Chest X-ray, AP view. Patient: 28 years old, sex M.
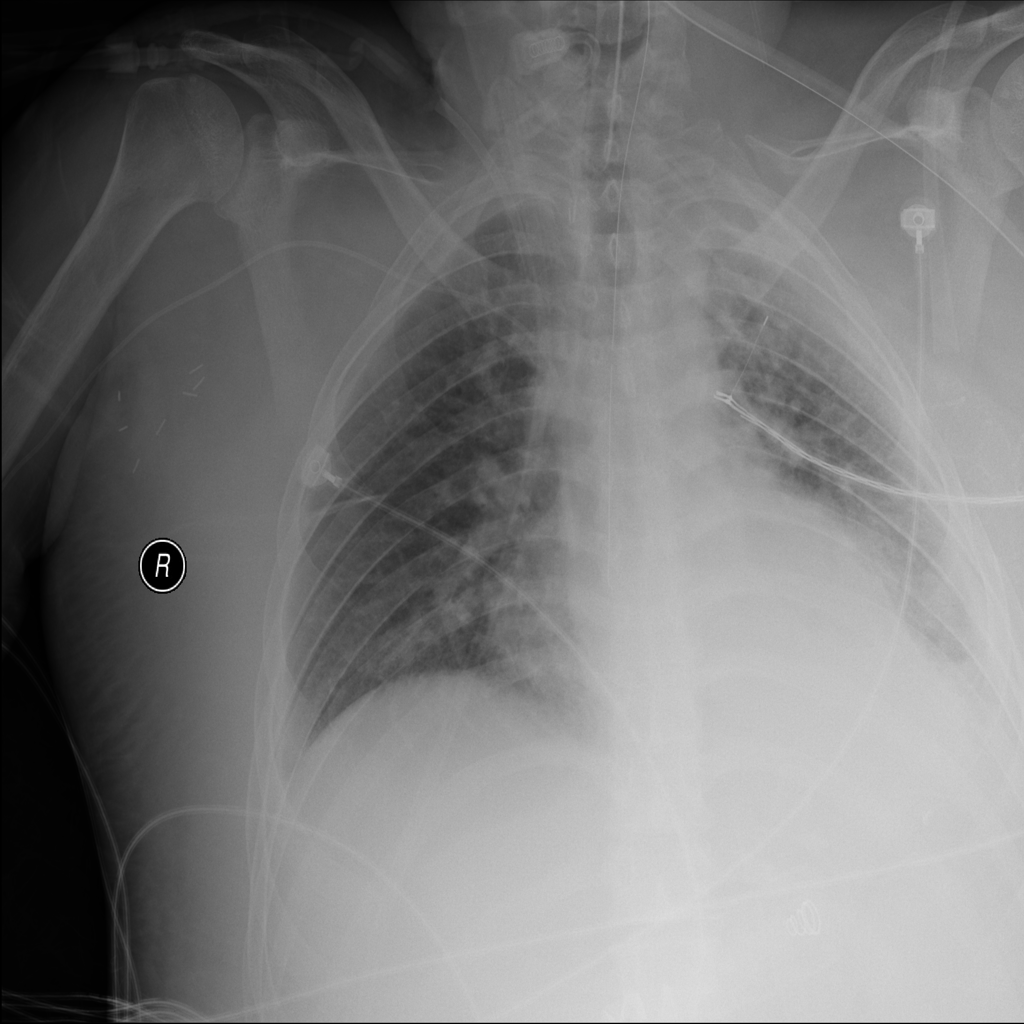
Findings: Effusion, Infiltration